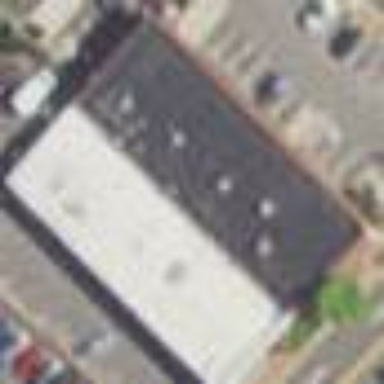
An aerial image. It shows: Retail building.